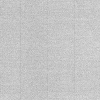
Atmospheric dust classification: dusty